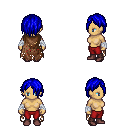
a pixel art fantasy rpg character, female body template, human, tanned skin, brown tattered cape, red pants, blue bangs hairstyle, white cloth bandages, maroon shoes, four views (front, back, left, right), 2x2 character sprite sheet, small pixel art, hard edges, no anti-aliasing